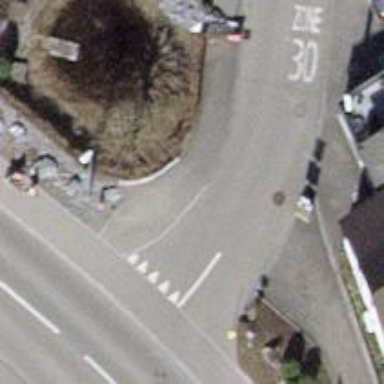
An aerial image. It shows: Asphalt sidewalk along the footway.